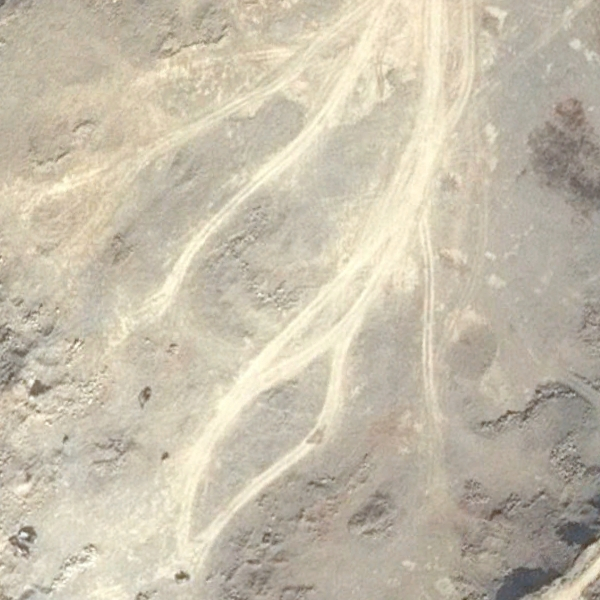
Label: BareLand